Chest X-ray:
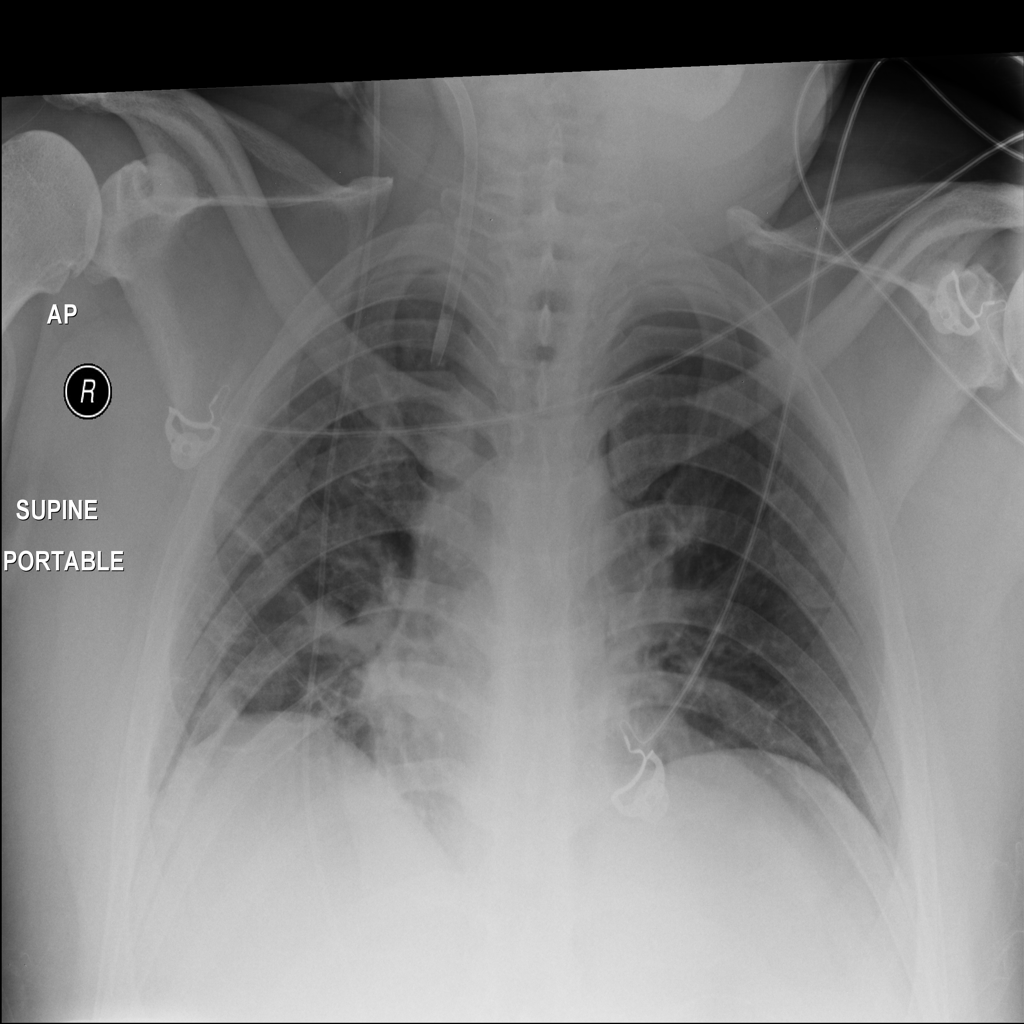
Findings: Fibrosis
No abnormal finding: no